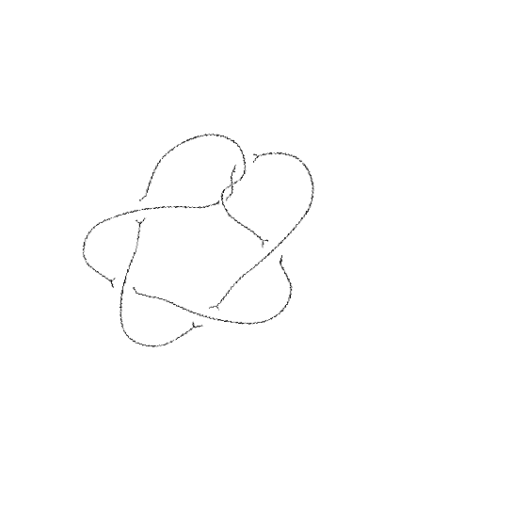
Crossing number: 7